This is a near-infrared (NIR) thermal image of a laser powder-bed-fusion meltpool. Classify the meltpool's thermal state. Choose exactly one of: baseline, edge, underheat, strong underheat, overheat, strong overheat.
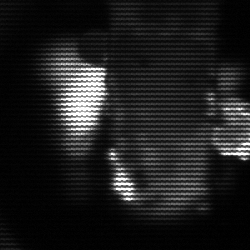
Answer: strong underheat